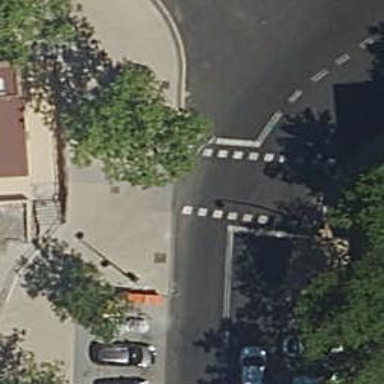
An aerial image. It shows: Road with traffic signals at crossing.